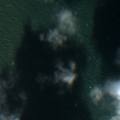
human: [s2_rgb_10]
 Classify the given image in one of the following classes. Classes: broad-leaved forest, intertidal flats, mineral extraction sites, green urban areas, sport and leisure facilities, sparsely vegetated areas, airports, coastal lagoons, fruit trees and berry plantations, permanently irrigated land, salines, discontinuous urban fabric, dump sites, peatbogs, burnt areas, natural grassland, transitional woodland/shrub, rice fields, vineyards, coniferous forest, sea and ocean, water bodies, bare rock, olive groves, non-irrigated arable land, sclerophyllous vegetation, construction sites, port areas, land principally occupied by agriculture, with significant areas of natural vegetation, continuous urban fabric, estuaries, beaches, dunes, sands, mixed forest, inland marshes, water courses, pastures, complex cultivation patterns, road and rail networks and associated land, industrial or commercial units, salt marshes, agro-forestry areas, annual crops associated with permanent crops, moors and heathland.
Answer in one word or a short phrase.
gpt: sea and ocean